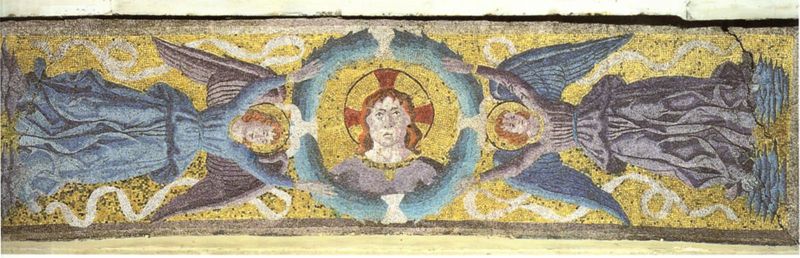
Titel: Mosaik in der Laibung des Architravs der “Paradiestür”
Künstler: Alessio Baldovinetti
Standort: Florenz, Baptisterium (EU - I - Toskana)
Schlagwörter: blau, flügel, mann, wolken, frauen, gelb, haar, kleid, kleider, band, halten, tragen, gewand, gold, haare, decke, kreis, oval, engel, relief, bogen, zwei, fußboden, wandgemälde, kreuz, mosaik, kranz, heiligenschein, christus, jesus, heiliger, heilige, fresko, bänder, heilig, deckenmalerei, wanddekoration, kreuznimbus, deckenrelief, weiße bänder, loreole